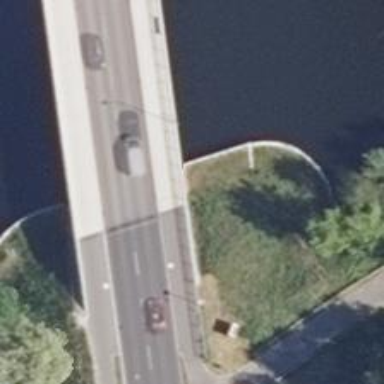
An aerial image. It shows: Secondary road with asphalt surface running over bridge. The road has separate sidewalks on both sides.